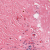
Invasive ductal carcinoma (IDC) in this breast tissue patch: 0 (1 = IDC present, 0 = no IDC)